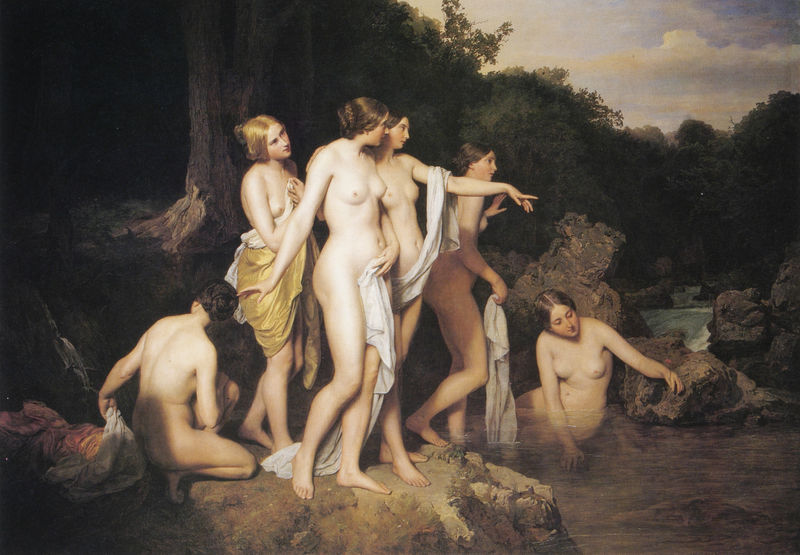
Titel: Badende Frauen am Waldbach
Künstler: Ferdinand Georg Waldmüller
Standort: Schweinfurt
Institution: Sammlung Georg Schäfer
Schlagwörter: akt, baum, blau, felsen, gemälde, gruppe, haut, himmel, kopf, körper, laub, lendenschurz, nackt, schatten, wasser, weiß, wolken, akte, baden, badende, bäume, fluss, frauen, gelb, grün, landschaft, menschen, mädchen, see, teich, ufer, brust, busen, damen, geste, hell, kleider, licht, nacht, rücken, schwarz, szene, zeichen, tuch, wolke, gespräch, blond, gesichter, jung, arm, arme, halten, inkarnat, kleidung, stein, steine, gesten, hände, schauen, öl, bach, dämmerung, nass, natur, gewässer, schlank, sonne, gold, haare, tücher, klassizismus, mittelscheitel, wald, wasserfall, genre, beine, bein, brüste, dutt, füße, wellen, fels, scheinwerfer, stämme, spielen, zeigefinger, handtuch, nabel, bauch, nackte, bauchnabel, scham, zeigen, baumkronen, bad, himmeö, badend, schwimmen, lichtung, nixen, gestik, beleuchtet, nymphen, durchsichtig, richtung, wäldchen, deuten, gülden, sechs, klassik, zeige, wasserspiegel, lagune, am wasser, delta, frauenkörper, fraune, im grünen, schamtuch, unterwasser, wsserfläche, quelle, verhüllen, natzur